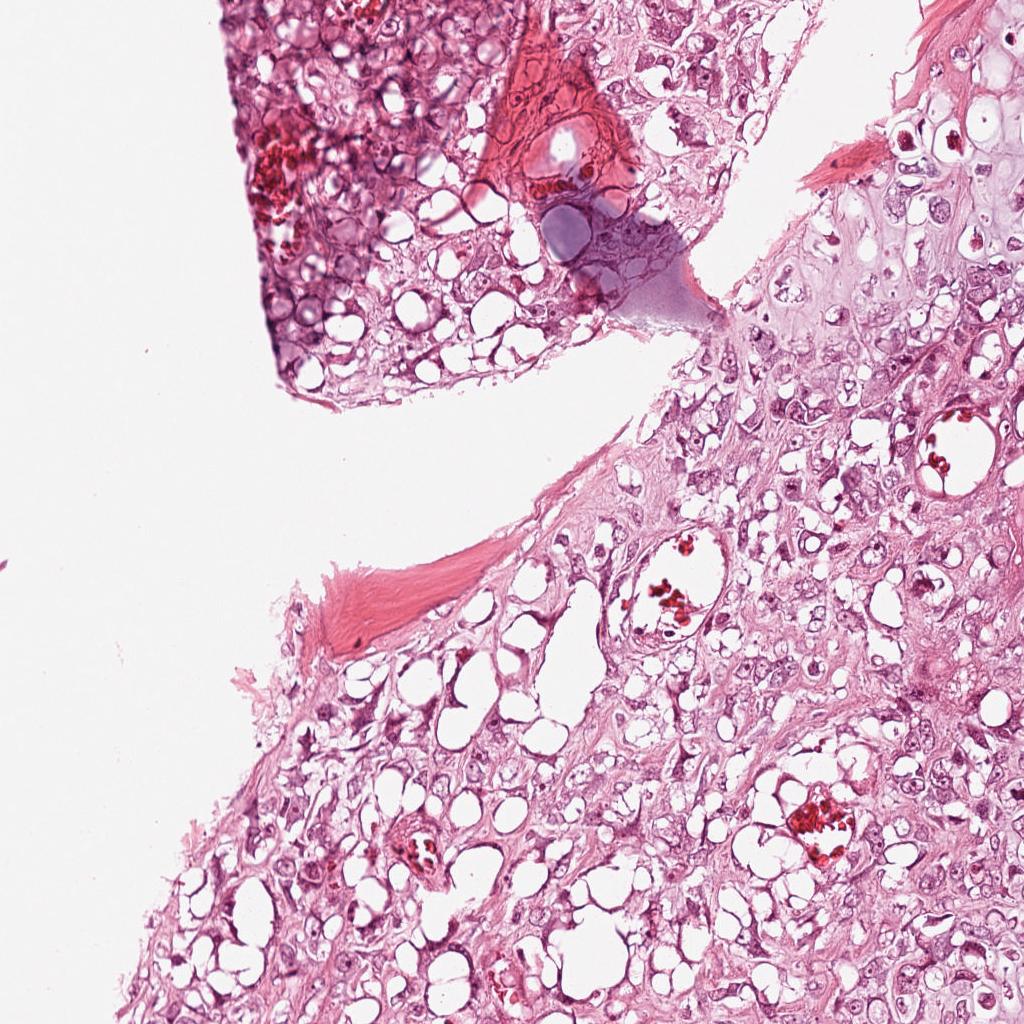
Label: Viable